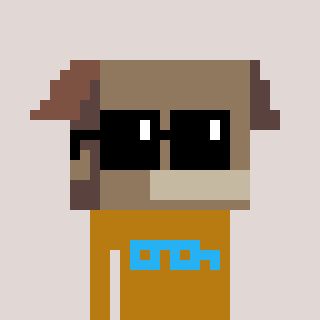
a pixel art character with square black sunglasses, a box-shaped head and a gold-colored body on a warm background